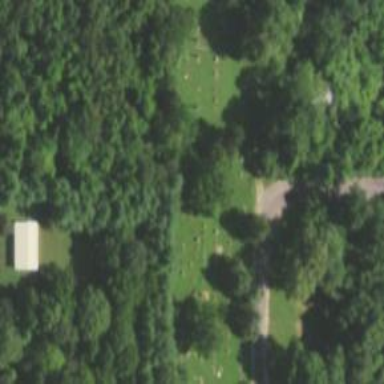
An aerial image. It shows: Cemetery.